Question: I'm developing site which provides allow to display external sites into iframe with extra information, similar to google images.

In most cases this works well, but some sites uses javascripts calls which access to parent frame, that causes "Unsafe JavaScript attempt to access frame with URL" and other errors and these sites doesn't displayed correctly.
Are there any way to fix it at least for some sites? Some kind of sandboxing? Or allowing child frame to access parent? Replace window.top somehow?
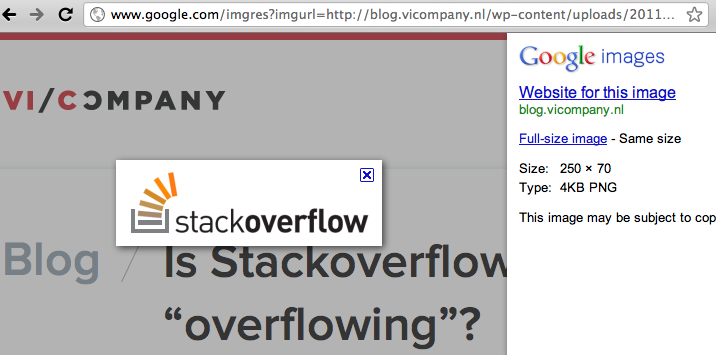
Answer: You will probably have to make proxy.
'''
<?php
$content = file_get_contents("http://addr.to/your/content.html");
$content = preg_replace("~window\.top.*?~i", "", $content);
echo $content;
'''
but it will be VERY unstable this way!